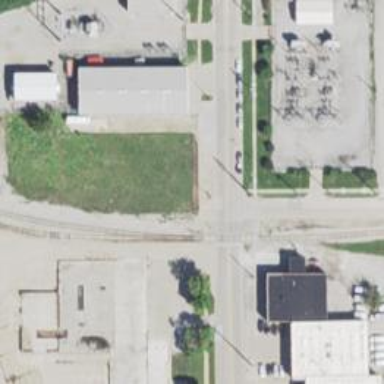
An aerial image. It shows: Railway crossing.